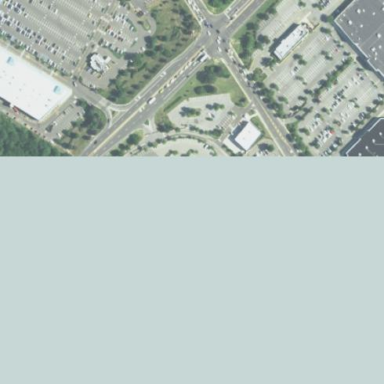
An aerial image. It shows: Retail area.